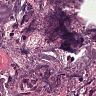
Metastatic tissue present: no